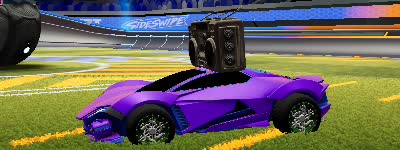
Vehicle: werewolf